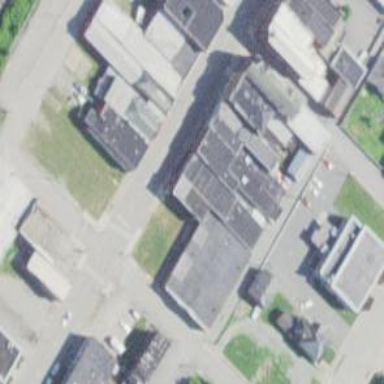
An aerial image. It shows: Historic building.